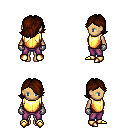
a pixel art fantasy rpg character, female body template, human, tanned skin, gold chest armor, magenta pants, brown swoop hairstyle, metal gloves, gold boots, four views (front, back, left, right), 2x2 character sprite sheet, small pixel art, hard edges, no anti-aliasing